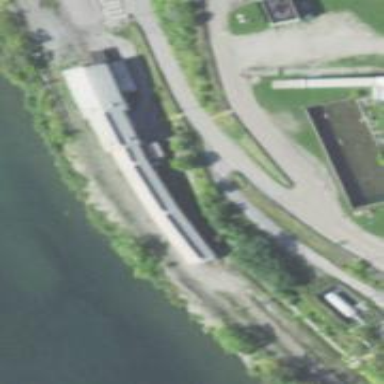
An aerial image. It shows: Railway siding with rails.